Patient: sex M, age 59
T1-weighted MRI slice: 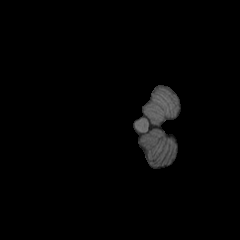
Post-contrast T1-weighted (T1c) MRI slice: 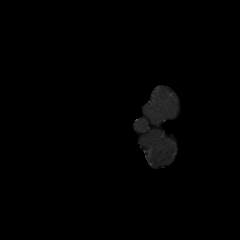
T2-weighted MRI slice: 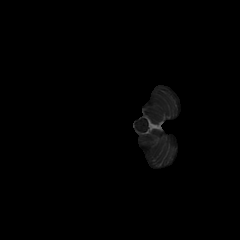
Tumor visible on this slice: no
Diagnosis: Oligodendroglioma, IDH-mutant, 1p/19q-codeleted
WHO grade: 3